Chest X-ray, PA view. Patient: 72 years old, sex F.
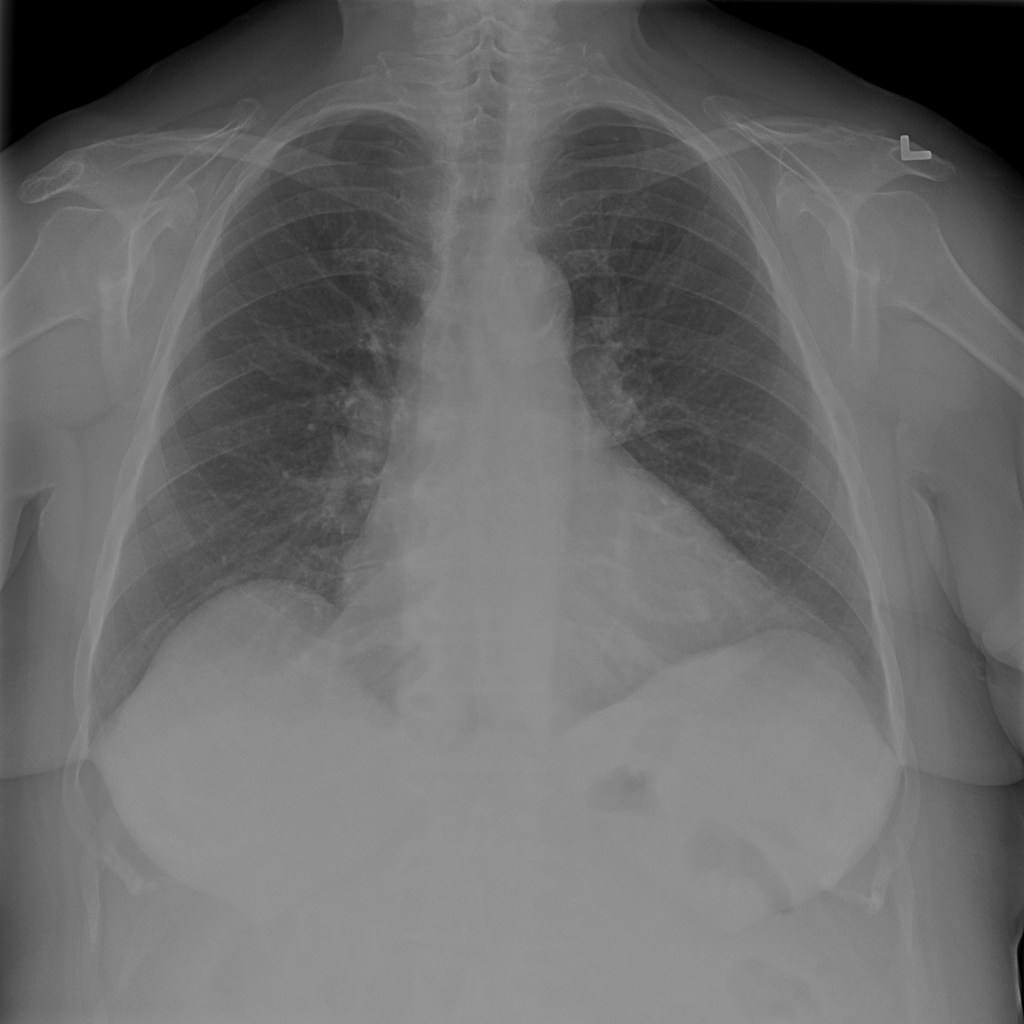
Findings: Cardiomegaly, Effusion